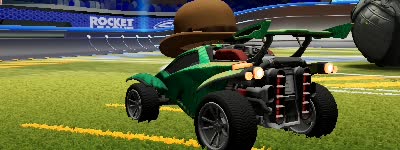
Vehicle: octane